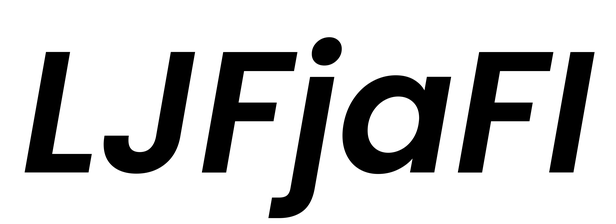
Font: Poppins-SemiBoldItalic